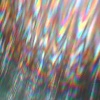
Label: sunburn